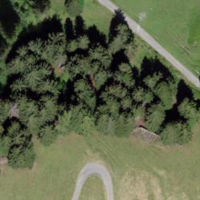
EUNIS habitat code: 24
Species observed at this site:
Lophophanes cristatus